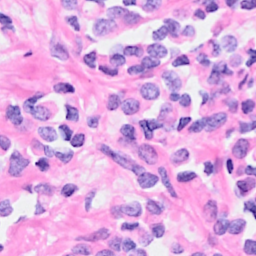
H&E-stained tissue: Breast